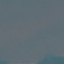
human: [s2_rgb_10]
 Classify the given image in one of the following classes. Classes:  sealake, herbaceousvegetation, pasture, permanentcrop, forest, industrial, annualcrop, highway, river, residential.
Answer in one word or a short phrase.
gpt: SeaLake